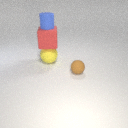
large yellow rubber sphere below small blue rubber cylinder